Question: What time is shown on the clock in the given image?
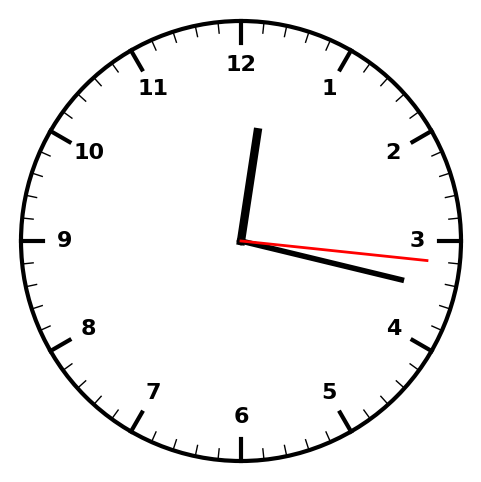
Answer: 12:17:16